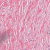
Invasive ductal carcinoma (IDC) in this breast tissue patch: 1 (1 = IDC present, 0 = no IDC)